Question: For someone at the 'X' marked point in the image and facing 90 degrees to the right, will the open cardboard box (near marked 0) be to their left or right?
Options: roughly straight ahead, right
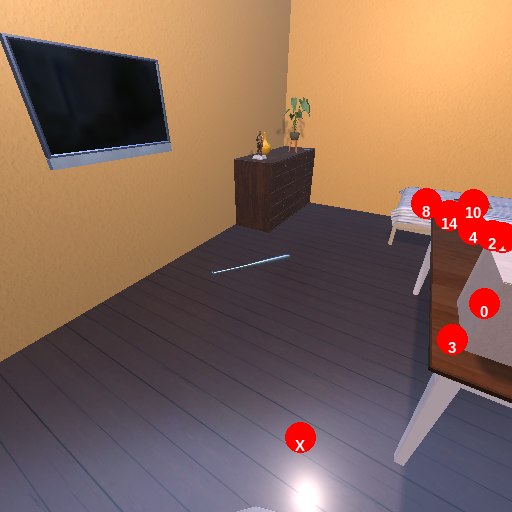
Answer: roughly straight ahead